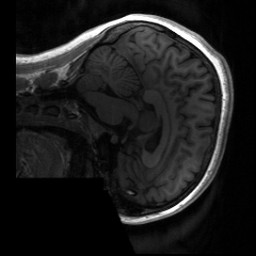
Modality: T1w
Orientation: sagittal
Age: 22
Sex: female
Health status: healthy
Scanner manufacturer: siemens
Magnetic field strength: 3 T
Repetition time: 2 s
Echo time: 0.00232 s